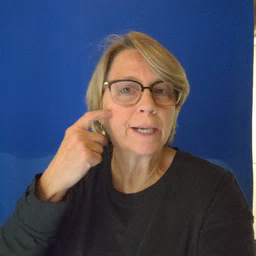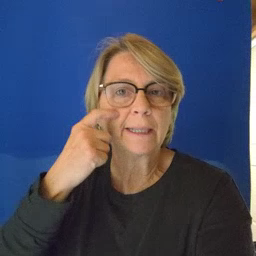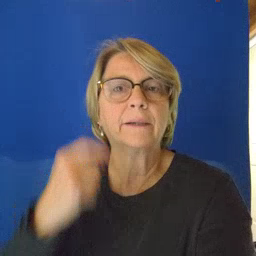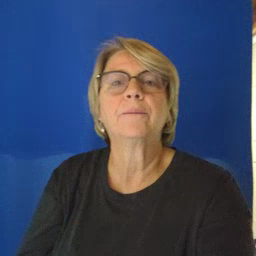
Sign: cheek